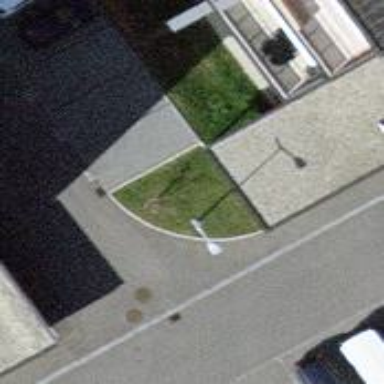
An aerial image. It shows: Gray pole with straight shape.